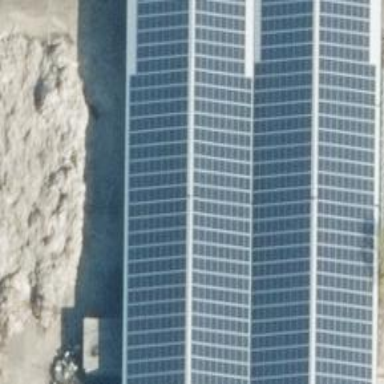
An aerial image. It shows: Building featuring small installation solar photovoltaic panel for electricity generation.